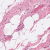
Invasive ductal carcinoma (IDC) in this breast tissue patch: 0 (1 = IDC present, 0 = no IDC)